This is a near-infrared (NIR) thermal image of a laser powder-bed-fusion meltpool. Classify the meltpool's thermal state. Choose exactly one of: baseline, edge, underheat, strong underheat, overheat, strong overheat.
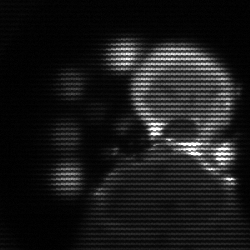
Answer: baseline